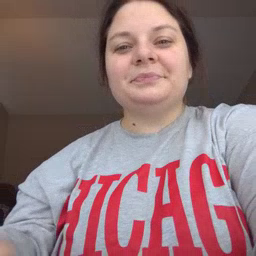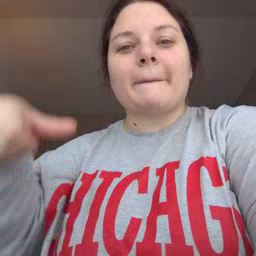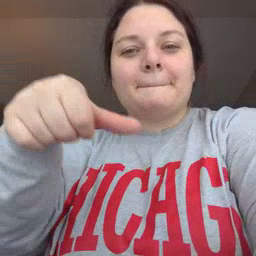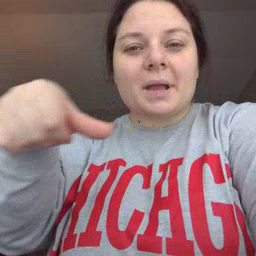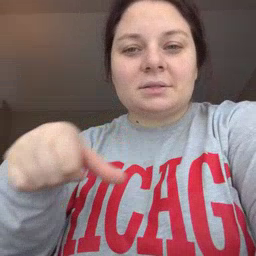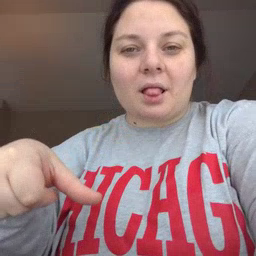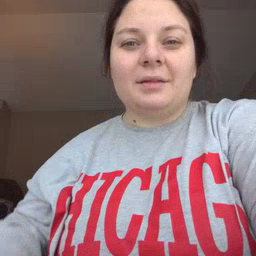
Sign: puzzle